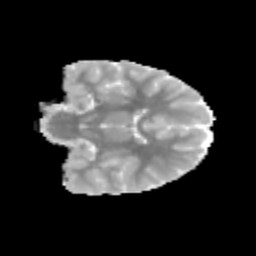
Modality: MD
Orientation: coronal
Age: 9
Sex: female
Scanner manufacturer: siemens
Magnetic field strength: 3 T
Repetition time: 3.8 s
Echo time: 0.07 s